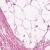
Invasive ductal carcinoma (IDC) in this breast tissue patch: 0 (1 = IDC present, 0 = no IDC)